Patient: sex M, age 65
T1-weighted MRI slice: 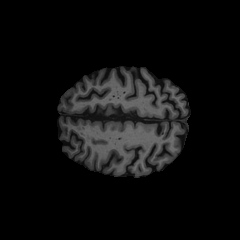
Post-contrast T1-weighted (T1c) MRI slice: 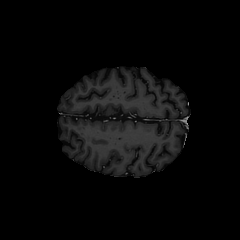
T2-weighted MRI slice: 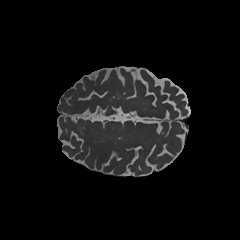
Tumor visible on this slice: no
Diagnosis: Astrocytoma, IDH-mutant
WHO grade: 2